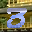
Label: 3